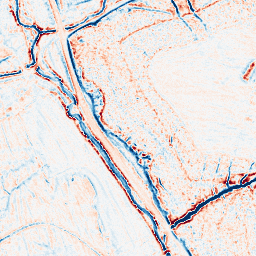
Category: edge_preserving
Decomposition family: bilateral
Decomposition parameters: d: 9
sigma_color: 50
sigma_space: 25
Upsampling method: bicubic
Upsampling parameters: scale: 8
Upsampling scale: 8